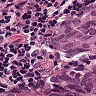
Metastatic tissue present: yes